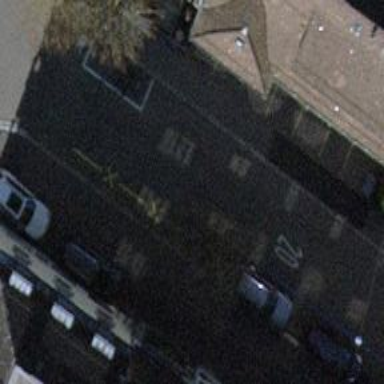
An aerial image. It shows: Residential road with asphalt surface. There are sidewalks on both sides of the road.